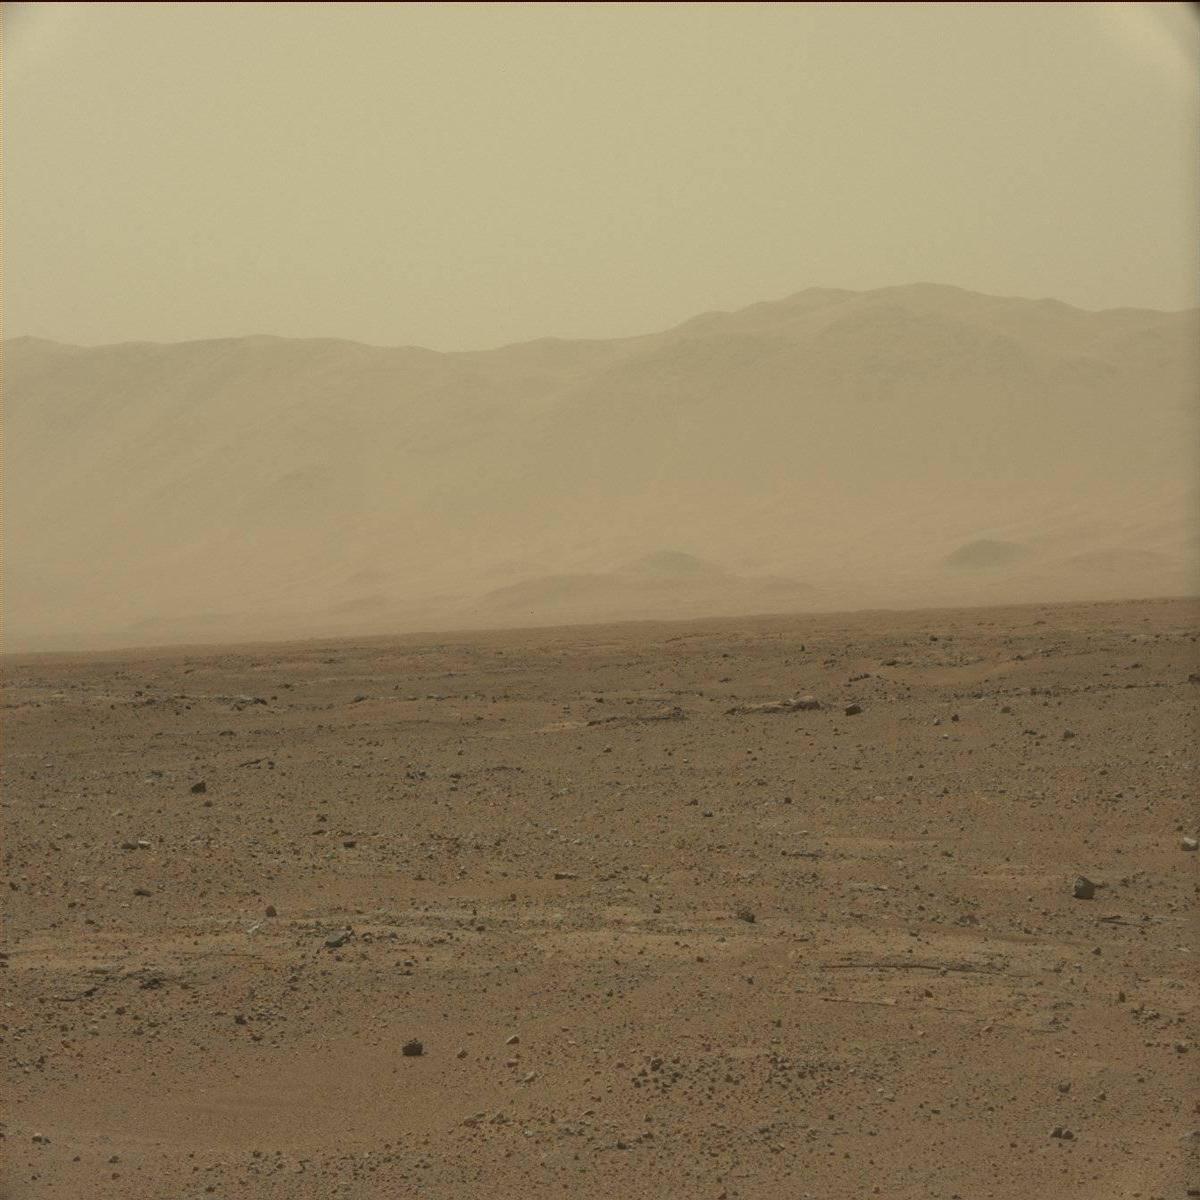
Terrain classes present: Bedrock, Ridge, Sand / Soil, Sky